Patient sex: M
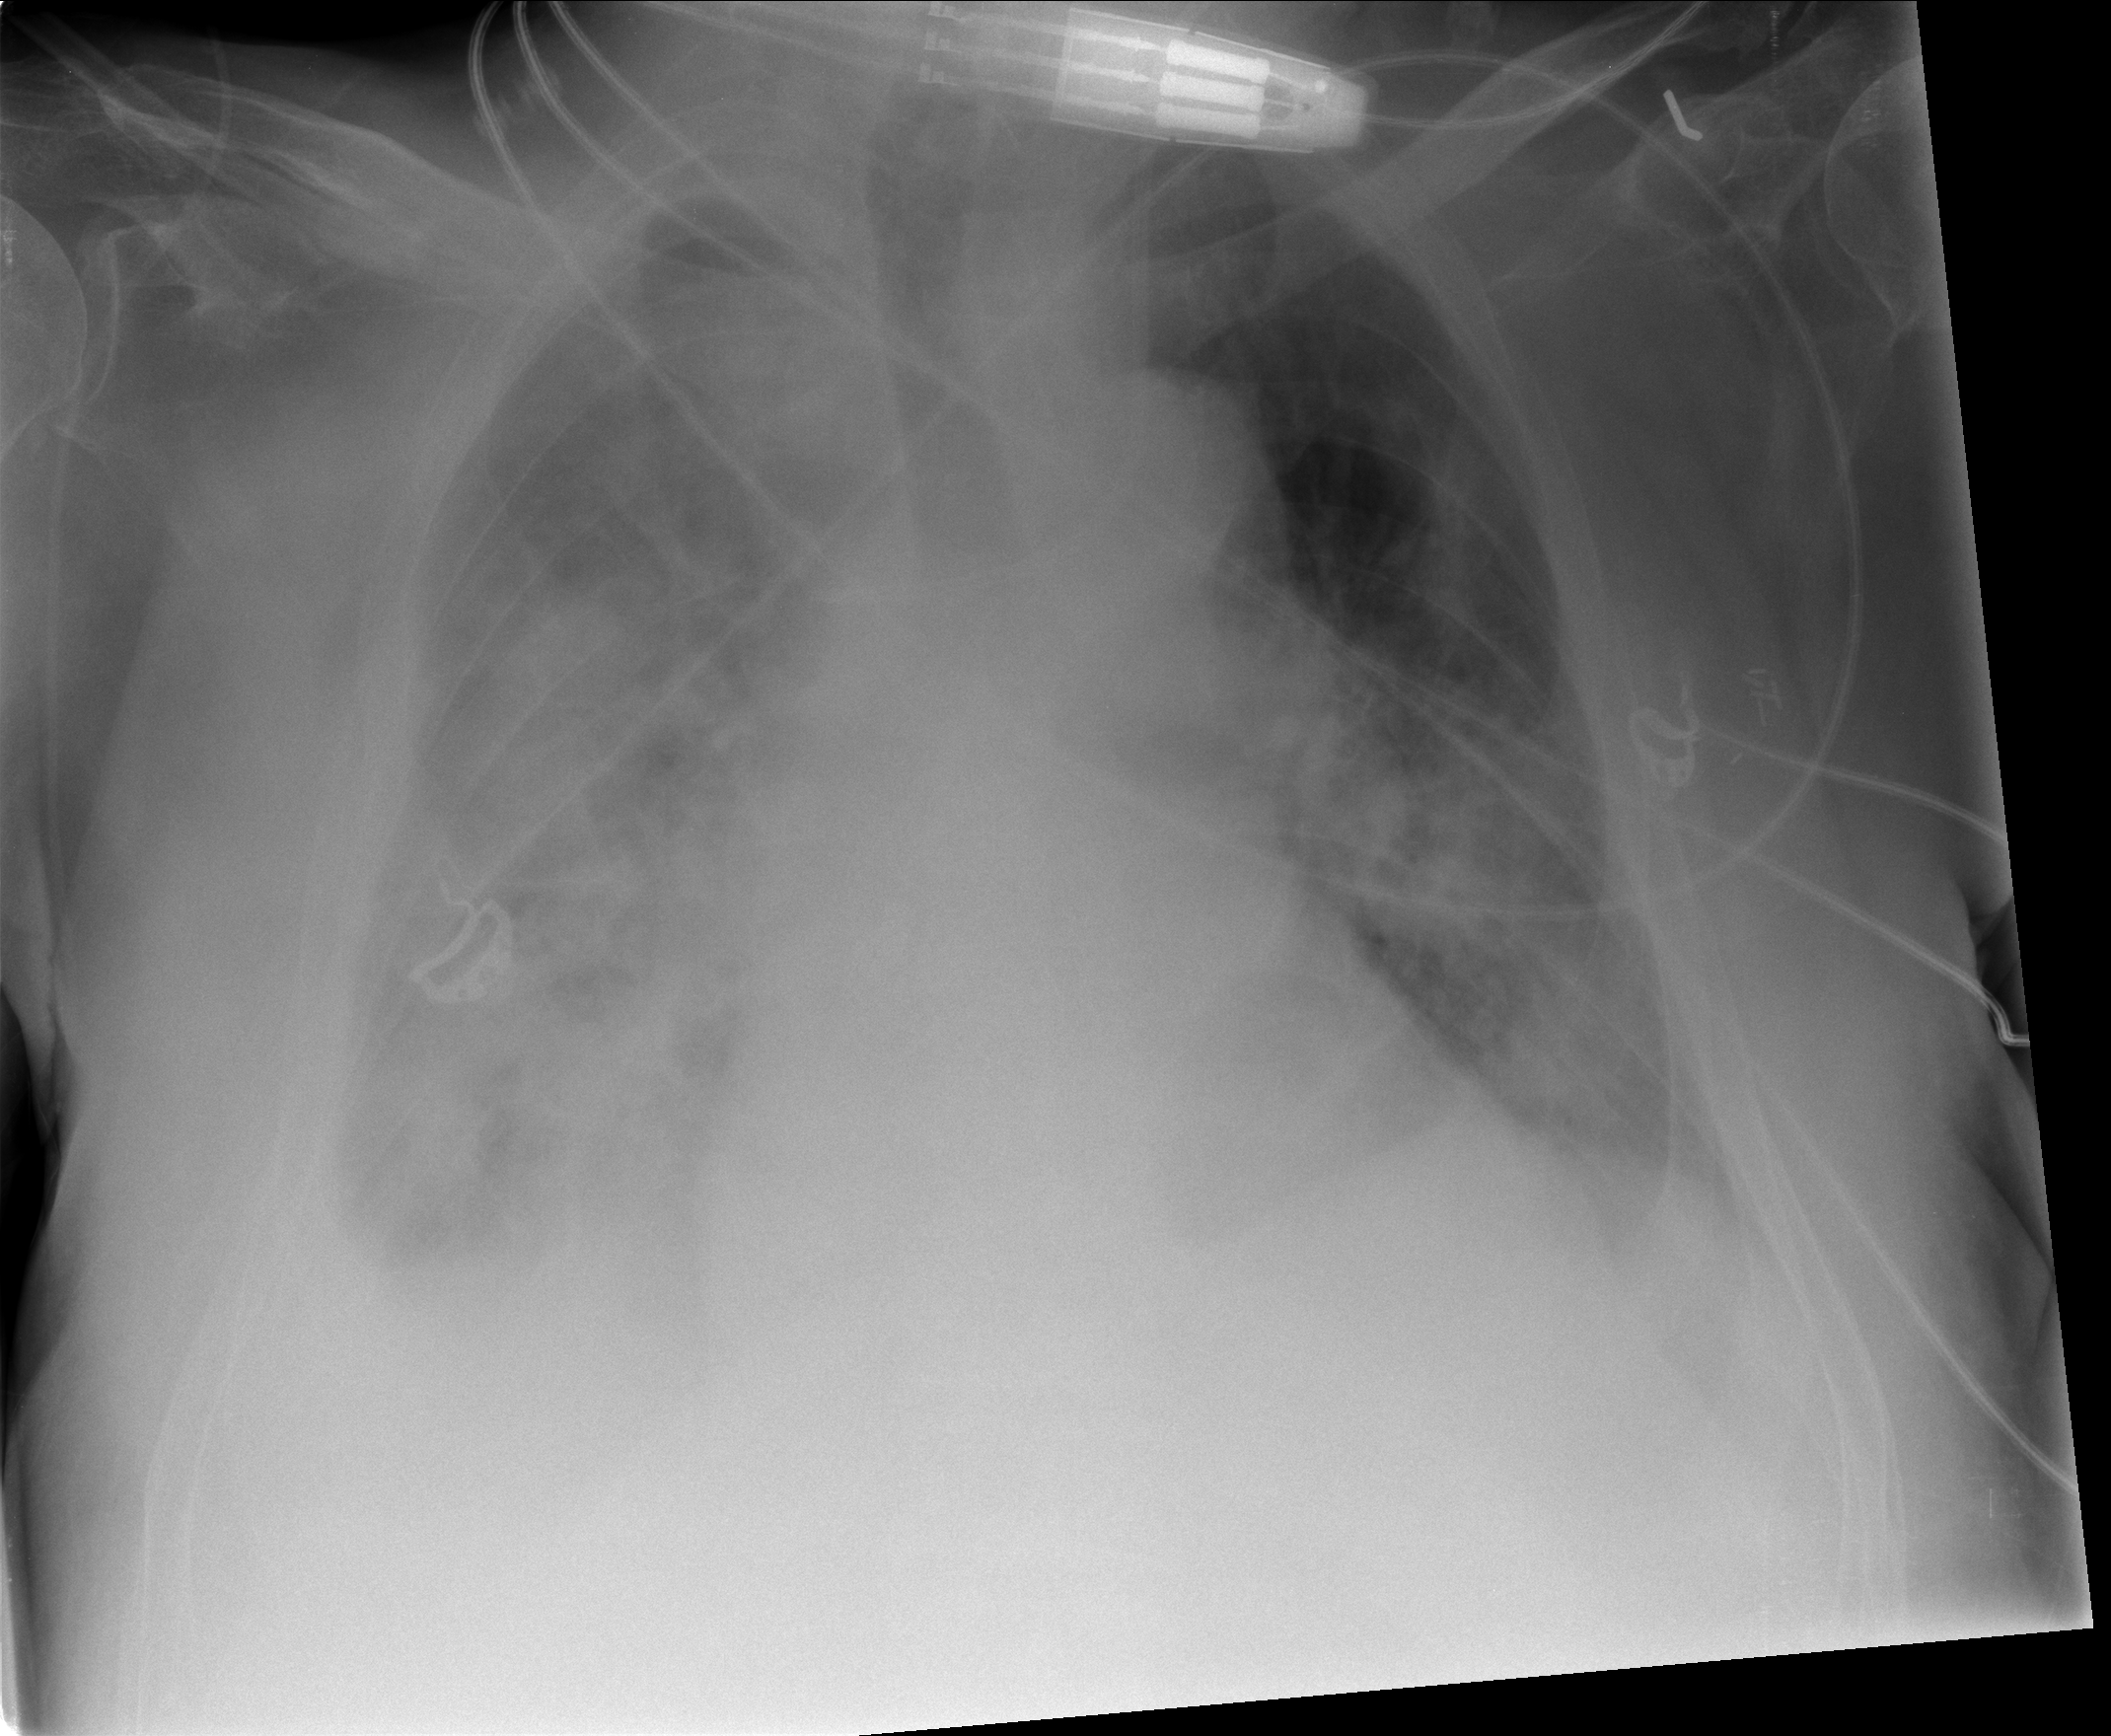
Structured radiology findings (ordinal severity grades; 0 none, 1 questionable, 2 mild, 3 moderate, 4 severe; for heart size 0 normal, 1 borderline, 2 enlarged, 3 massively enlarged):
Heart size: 2
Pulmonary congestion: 2
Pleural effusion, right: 2
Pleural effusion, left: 2
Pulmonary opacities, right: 3
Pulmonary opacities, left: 2
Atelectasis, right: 3
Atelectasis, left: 2